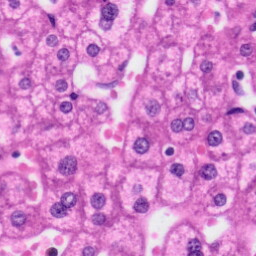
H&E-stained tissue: Liver